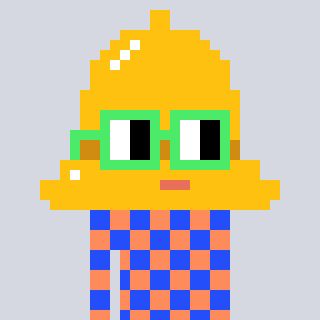
a pixel art character with square light green glasses, a bell-shaped head and a peachy-colored body on a cool background